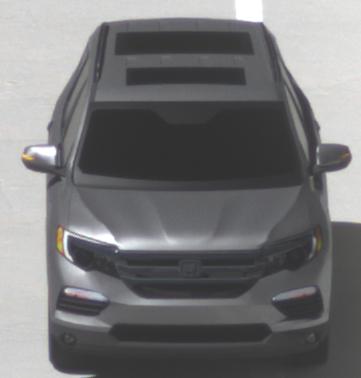
Make: Honda
Model: Pilot
Detailed model: 3
Model produced from: 2015
Model produced until: 2022
Doors: 5
Color: gray
Road condition: dry road
Daytime: midday
Contrast: high contrast